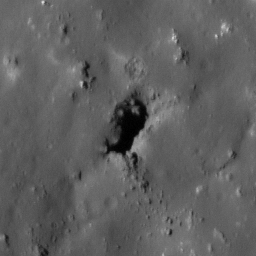
Pit: Tycho 12
Host crater: Tycho
Host type: impact_melt
Lunar coordinates: latitude -43.217, longitude 349.579